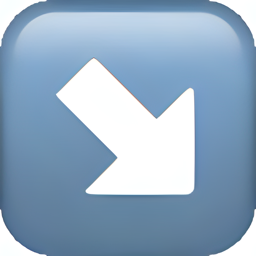
Name: south east arrow
Emoji: ↘
Group: Symbols
Sub-group: arrow